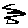
Label: zigzag